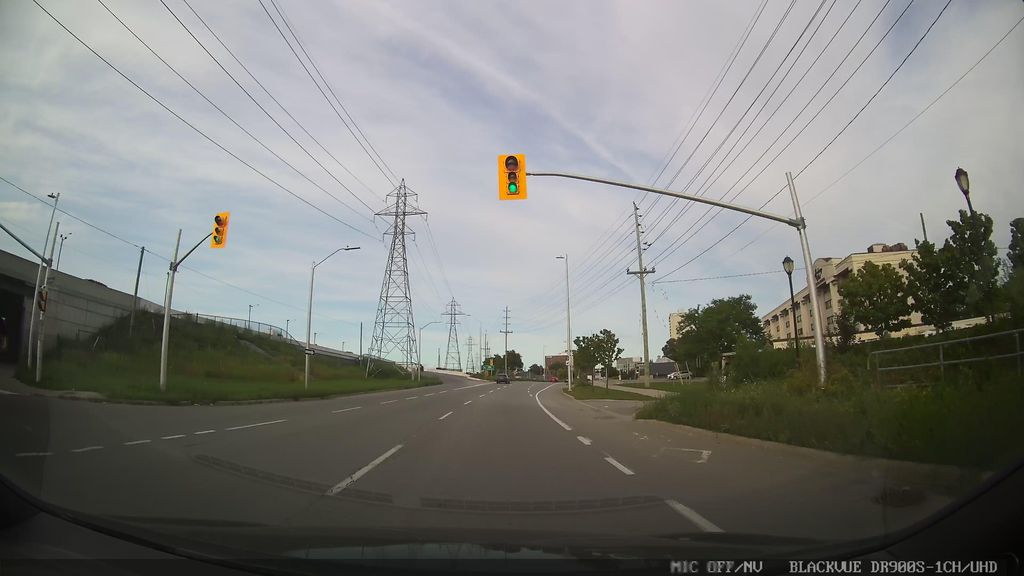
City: ottawa-gatineau